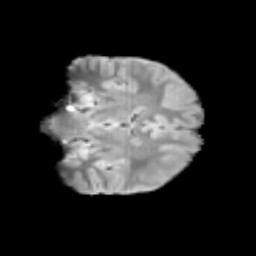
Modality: T2w
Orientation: coronal
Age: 11
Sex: female
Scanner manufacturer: siemens
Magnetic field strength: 3 T
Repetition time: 3.8 s
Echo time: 0.07 s